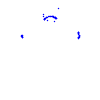
Particle: proton